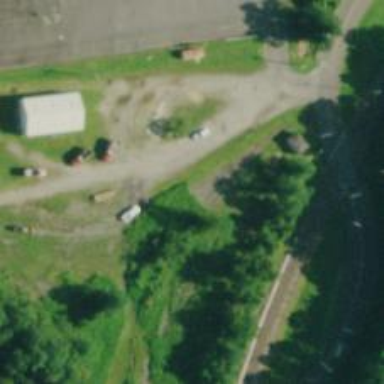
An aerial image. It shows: Abandoned railway.